Aerial crown-view tile of a tropical tree (Barro Colorado Island, Panama), acquired 20250818:
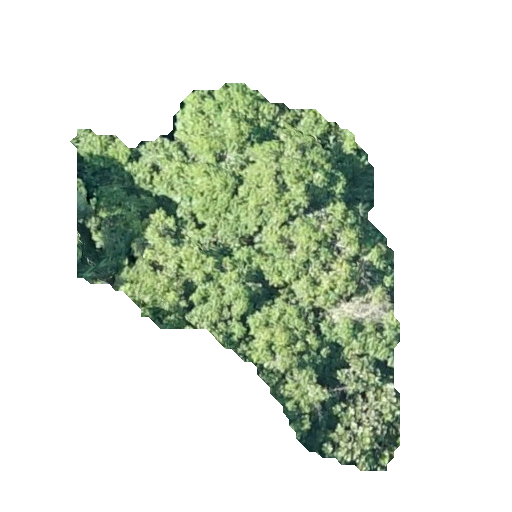
Species: Protium stevensonii
GBIF accepted scientific name: Tetragastris panamensis
Crown area: 111.999 m²